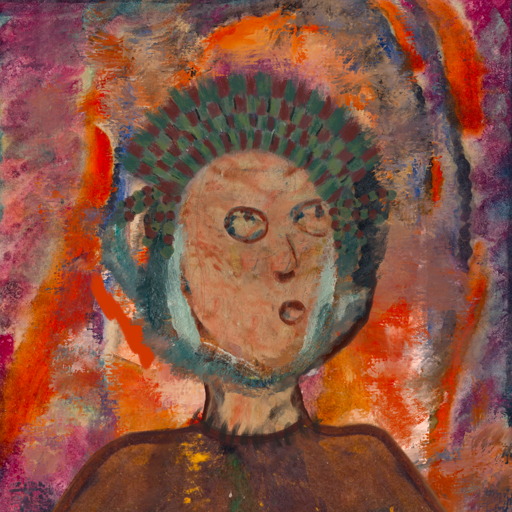
Background: Experience, Head And Neck Side: Orphan, Face Side: Orphan, Bust: Comrade, Hair Side: Boggyland, Head Accessory: After_Raid_Crown, Second Necklace: Blank, Necklace: In_The_Sun, Baby: Blank